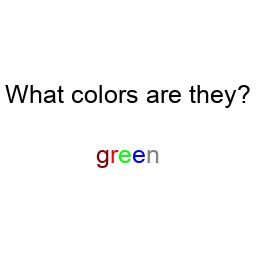
Color: maroon, red, lime, blue, gray
Color name shown: green
Background color: white
Question text color: black